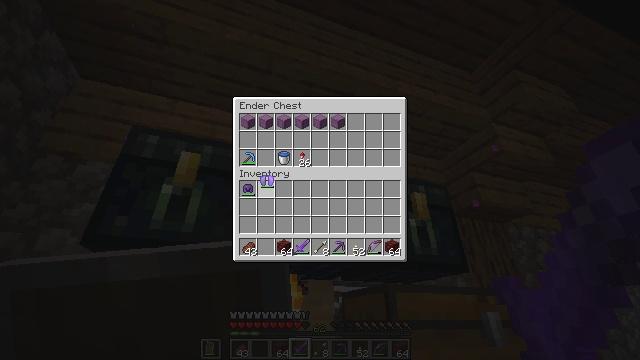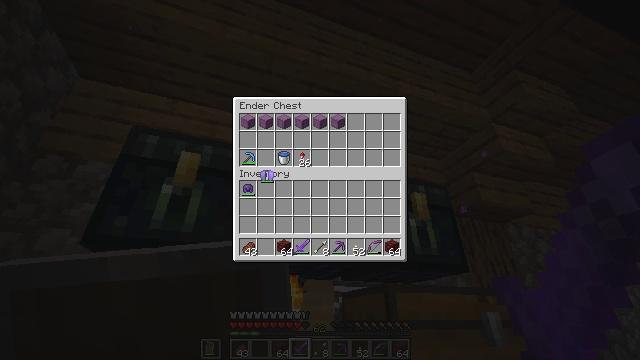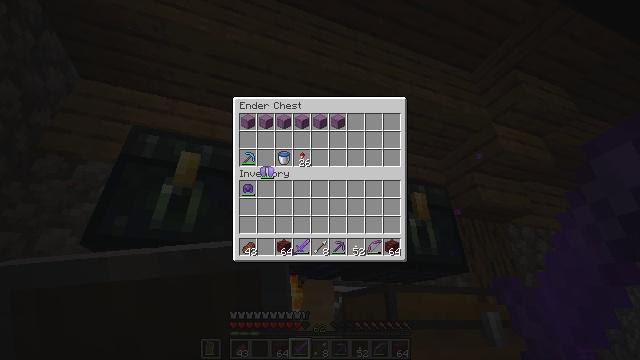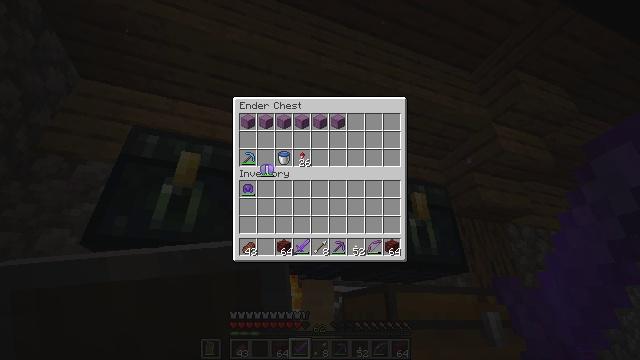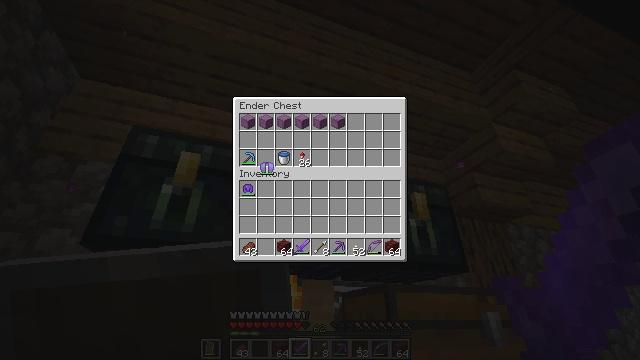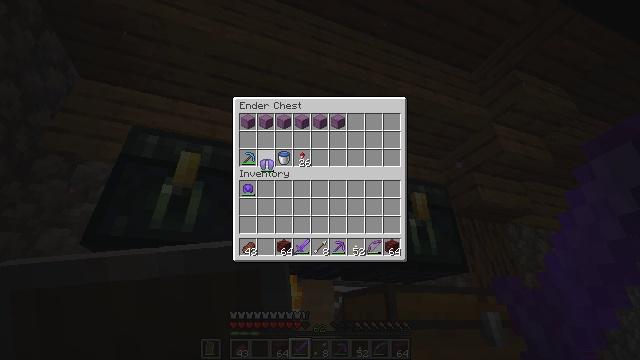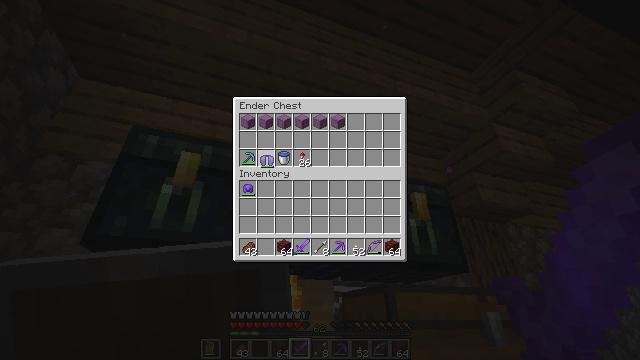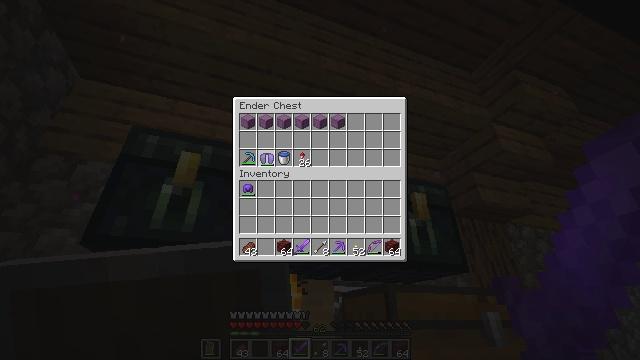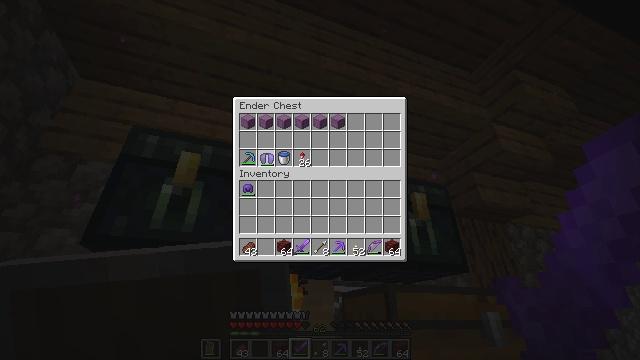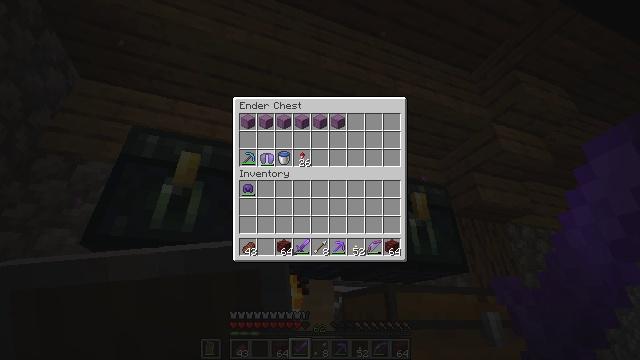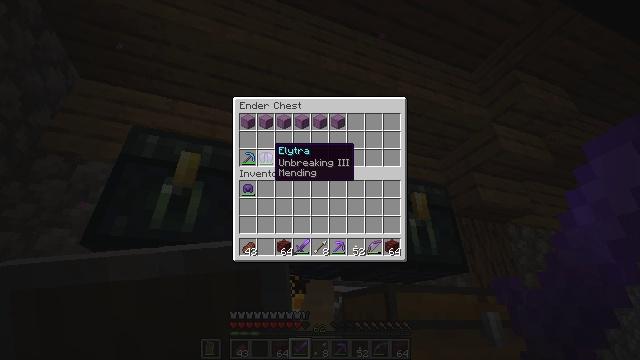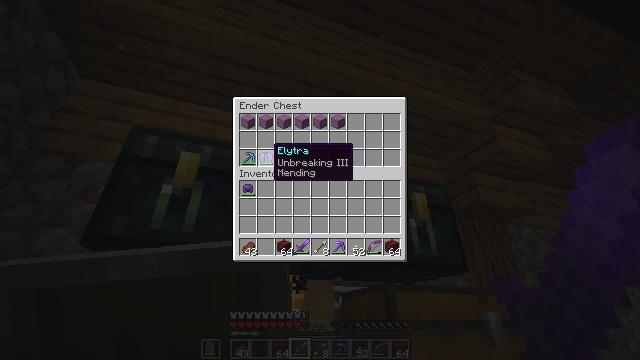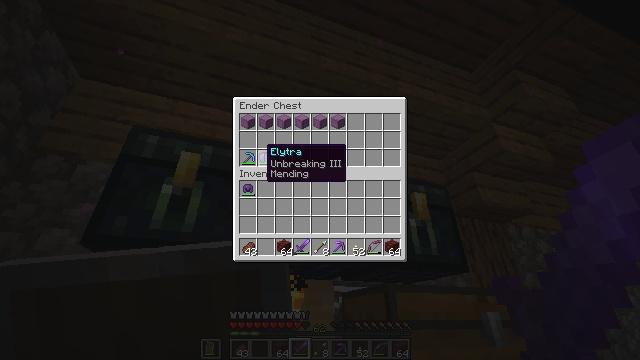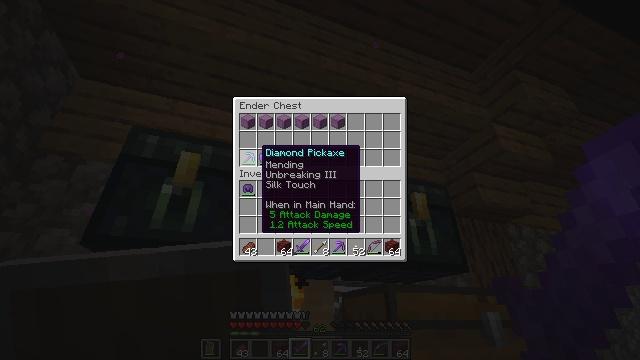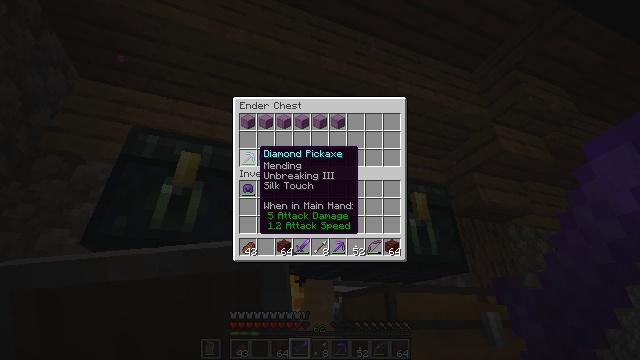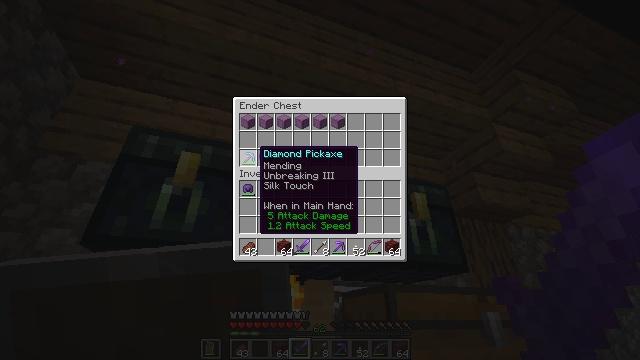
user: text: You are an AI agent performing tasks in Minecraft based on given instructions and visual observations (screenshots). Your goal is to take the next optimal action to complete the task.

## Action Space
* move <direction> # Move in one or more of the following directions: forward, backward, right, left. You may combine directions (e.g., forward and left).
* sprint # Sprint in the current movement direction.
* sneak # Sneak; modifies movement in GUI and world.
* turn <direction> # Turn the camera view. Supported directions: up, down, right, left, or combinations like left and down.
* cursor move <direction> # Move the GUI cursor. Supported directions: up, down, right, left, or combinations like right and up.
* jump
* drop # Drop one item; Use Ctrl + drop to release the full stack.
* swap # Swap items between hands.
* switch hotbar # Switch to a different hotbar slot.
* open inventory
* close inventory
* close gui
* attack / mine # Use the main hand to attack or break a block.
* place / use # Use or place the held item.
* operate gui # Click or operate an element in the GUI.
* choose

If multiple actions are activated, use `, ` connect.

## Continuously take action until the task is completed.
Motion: motion action
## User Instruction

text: Break the ender chest to move it.
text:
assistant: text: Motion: no_op
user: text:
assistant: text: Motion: no_op
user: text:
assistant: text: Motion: no_op
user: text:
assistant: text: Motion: no_op
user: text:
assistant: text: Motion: no_op
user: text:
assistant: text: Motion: no_op
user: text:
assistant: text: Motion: no_op
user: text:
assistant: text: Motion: attack / mine
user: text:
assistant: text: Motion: attack / mine
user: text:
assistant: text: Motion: no_op
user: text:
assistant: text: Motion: no_op
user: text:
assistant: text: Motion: turn left
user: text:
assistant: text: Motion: no_op
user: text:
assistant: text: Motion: no_op
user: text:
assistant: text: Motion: no_op
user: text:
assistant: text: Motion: no_op
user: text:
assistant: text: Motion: no_op
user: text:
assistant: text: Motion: no_op
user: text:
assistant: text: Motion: open inventory
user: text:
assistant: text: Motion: no_op
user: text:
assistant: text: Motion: no_op
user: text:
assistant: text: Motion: no_op
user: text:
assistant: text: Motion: no_op
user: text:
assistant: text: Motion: no_op
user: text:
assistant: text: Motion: no_op
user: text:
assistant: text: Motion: no_op
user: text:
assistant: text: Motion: no_op
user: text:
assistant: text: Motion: no_op
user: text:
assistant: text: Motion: no_op
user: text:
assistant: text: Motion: no_op